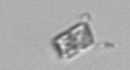
Label: Bacillariophyceae_morphotype1